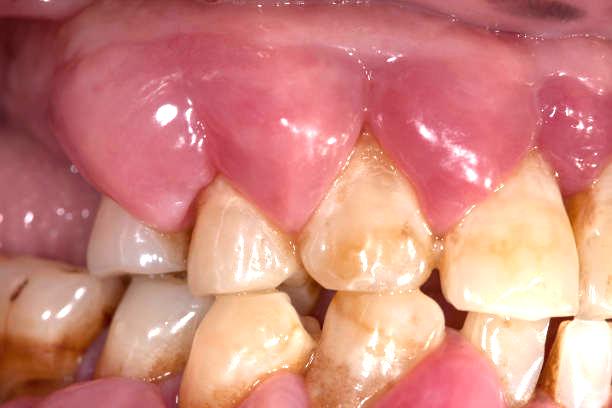
Condition: Gingivitis